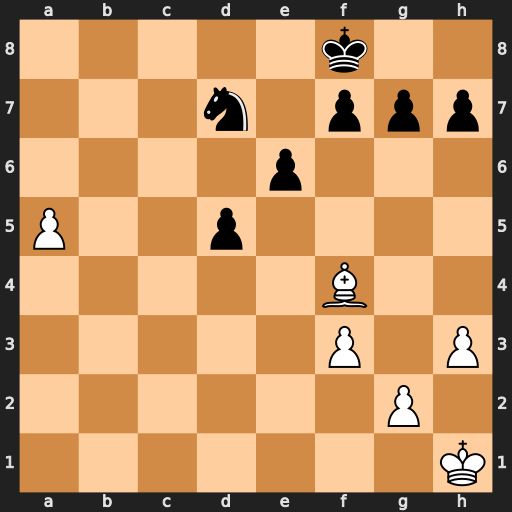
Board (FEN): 5k2/3n1ppp/4p3/P2p4/5B2/5P1P/6P1/7K
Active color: w
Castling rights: -
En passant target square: -
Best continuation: Bc7 Nc5 Bd6+ Ke8 Bxc5